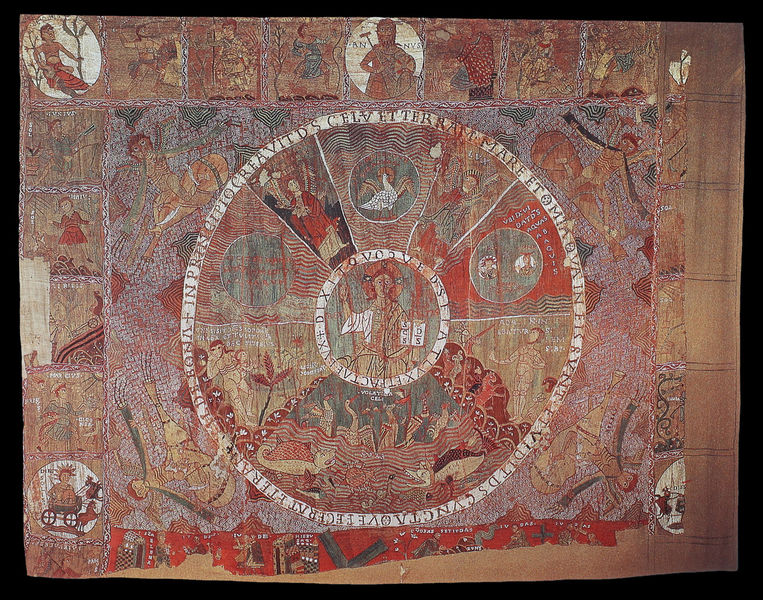
Titel: Schöpfungs-Teppich
Institution: Girona, Museu de la Catedral
Schlagwörter: adler, baum, blau, vogel, wasser, bäume, menschen, grau, männer, weiss, rot, tier, tiere, tuch, malerei, teppich, wand, bibel, taube, boden, stoff, decke, blatt, kreis, pferd, rund, reiten, schrift, wellen, bilder, gans, kutsche, wagen, inschrift, palme, buch, rechteck, illustration, kreise, gänse, fragment, fisch, christus, jesus, segnung, tapisserie, zentrum, heilige, wal, hahn, huhn, streitwagen, gewebe, heilig, textil, szenen, weben, fische, symbole, latein, umschrift, widder, noa, noah, heiliger geist, reppich, schöpfung, evangelisten, ungeheur, textilie, aufgemalt, gewoben, jusus, jona, lateinische schrift, mrdaillons, 00, rodo, schildkräte, kreuzwagen, hoah